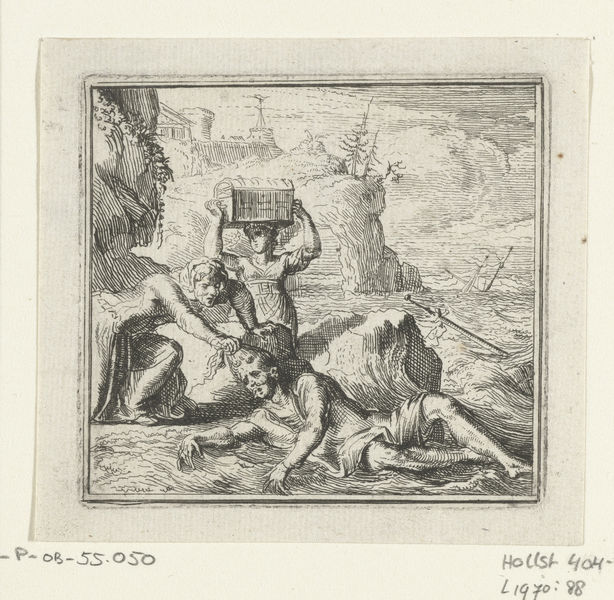
Titel: Illustratie voor de Decamerone van Boccaccio
Künstler: Romeyn de Hooghe
Standort: Amsterdam
Institution: Rijksmuseum
Schlagwörter: himmel, mann, wasser, wolken, bäume, menschen, ufer, frau, haar, schwarz, weiss, zeichnung, haus, rahmen, spitze, land, haare, küste, schiff, wellen, mast, fels, ziehen, masten, schiffbruch, seenot, sturm, untergang, unwetter, wetter, klippe, truhe, festung, druck, radierung, schwarzweiß, kiste, gestrandet, rettung, schopf, kliff, schatzkiste